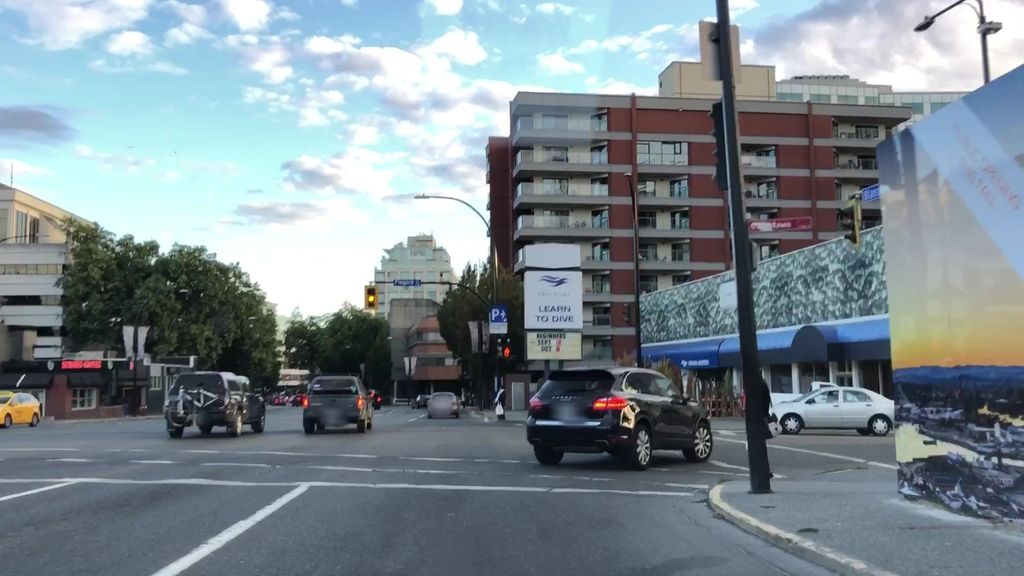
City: victoria